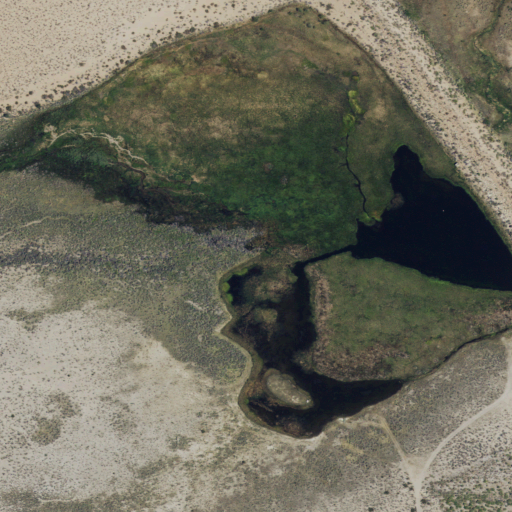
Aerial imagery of valley in California named Dexter Canyon containing shrub, woody wetlands, and herbaceous wetlands